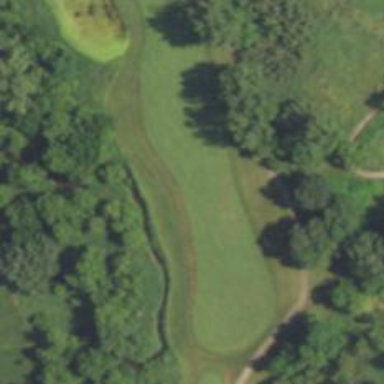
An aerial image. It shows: Golf hole.